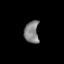
Tissue: lung
Cell type: Epithelial cells
Senescence score: 0.5974
Nuclear area (px): 318
Mean DAPI intensity: 129.72